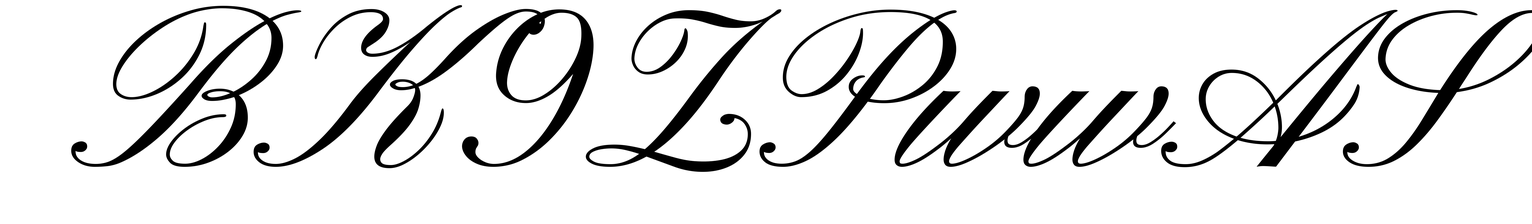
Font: PinyonScript-Regular